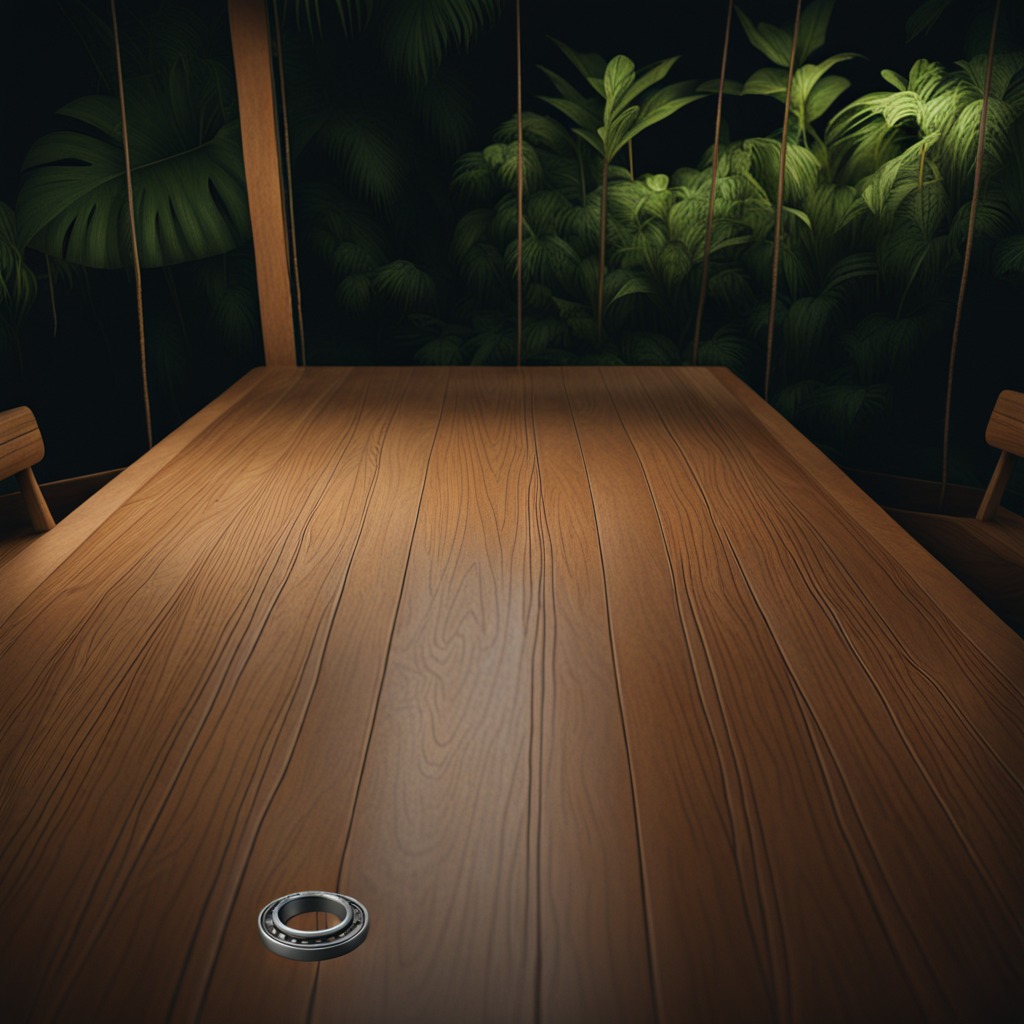
A metal ball bearing is lying on a wooden table inside a jungle field workshop tent at night.